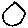
Label: circle